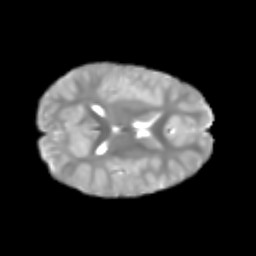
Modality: T2w
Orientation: axial
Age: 6
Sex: male
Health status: healthy